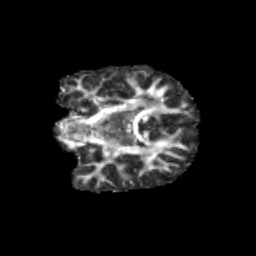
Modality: FA
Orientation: coronal
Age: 9
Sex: male
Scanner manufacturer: siemens
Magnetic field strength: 3 T
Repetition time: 3.8 s
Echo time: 0.07 s